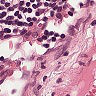
Metastatic tissue present: no